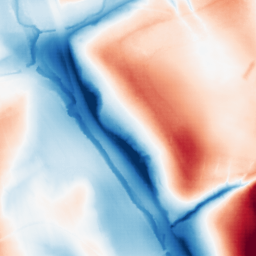
Category: classical
Decomposition family: gaussian_anisotropic
Decomposition parameters: sigma_x: 50
sigma_y: 2
Upsampling method: sinc_hamming
Upsampling parameters: scale: 8
kernel_size: 16
Upsampling scale: 8